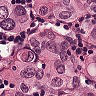
Metastatic tissue present: yes